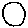
Label: circle